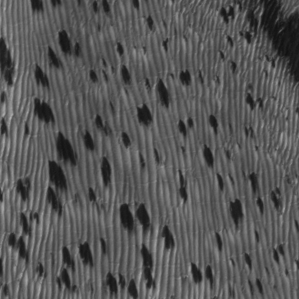
Label: frost